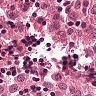
Metastatic tissue present: no